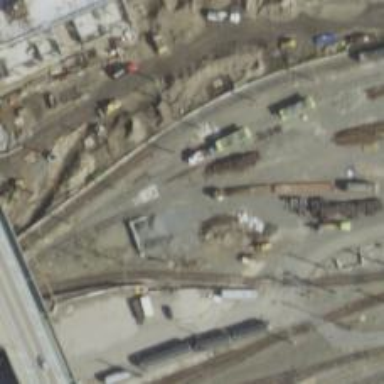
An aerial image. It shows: Unused railway yard.